В этой задаче мы рассмотрим распространение плоских электромагнитных волн в различных средах и объясним с его помощью поведение радиоволн в ионосфере. Плоские волны, которые мы будем рассматривать, имеют вид:\[\begin{array}{l}E(y,t)=E_0\sin(ky-\omega t)\\B(y,t)=B_0\sin(ky-\omega t)\end{array}\]где электрическое поле направлено вдоль оси $z$, магнитное — вдоль оси $x$, $k=\cfrac{2\pi}\lambda$ и $\omega=\cfrac{2\pi}T$ — волновое число и угловая частота волны соответственно, а $\lambda$ и $T$ — длина волны и период колебаний. В ходе решения вам могут понадобиться численные значения следующих величин: $\it1)$ диэлектрическая проницаемость вакуума $\varepsilon_0=8.854\cdot10^{-12}\ \cfracФм$; $\it2)$ магнитная проницаемость вакуума $\mu_0=1.257\cdot10^{-6}\ \cfrac{Гн}м$; $\it3)$ элементарный заряд $e=1.602\cdot10^{-19}\ Кл$; $\it4)$ масса электрона $m=9.109\cdot10^{-31}\ кг$.
Часть A. Основы Начнём с рассмотрения контура $\rm C_1$, показанного на рисунке $1$ и воспользуемся законом электромагнитной индукции.
Рассматривая контур $\rm C_1$ при условии малости $\Delta y$, найди соотношение между $B_0$ и $E_0$. Чтобы получить ещё одно уравнение, воспользуемся так называемым законом Ампера—Максвелла, согласно которому циркуляция магнитного поля $\vec B$ по контуру $\rm C$, ограничивающему площадь $S$, равна:\[\frac1{\mu_0}\oint_\mathrm C\left(\vec B\cdot\mathrm d\vec l\right)=I+\varepsilon_0S\frac{\mathrm dE_\mathrm n}{\mathrm dt},\tag1\]где $E_\mathrm n$ — составляющая электрического поля, перпендикулярная контуру. Убедимся в корректности этого закона, рассмотрев следующий пример. Как показано на рисунке $2(a)$, при наличии постоянного тока закон Ампера—Максвелла выполняется для любой поверхности (рис. $2(b)$). Пусть теперь этот ток подпитывает плоский конденсатор (рис. $2(c)$).
Убедитесь, что правая часть уравнения $(1)$ имеет один и тот же вид для поверхностей $\rm S_0$, $\rm S_1$ и $\rm S_2$ (рис. $2(d)$).
Рассматривая контур $\rm C_4$ (рис. $3$) при условии малости $\Delta y$, найди соотношение между $B_0$ и $E_0$.
Часть B. Колебания плазмы В предыдущей части мы рассматривали электромагнитные волны в вакууме, теперь же будем рассматривать волны в среде, заполненной тяжёлыми ионами и лёгкими электронами с концентрацией $n$. Поскольку под действием электромагнитного поля электроны движутся и создают ток, уравнения поля меняются. Движением ионов в силу их большой массы пренебрежём, а амплитуду колебаний поля будем считать малой. Заряд электрона равен $-e$. Взаимодействием электронов друг с другом также пренебрежём в силу общей электронейтральности среды.
Найдите соотношение между $\omega$ и $k$. Выразите скорость электромагнитной волны в вакууме через $\varepsilon_0$ и $\mu_0$ и вычислите её.
Запишите уравнение движения электрона в проекции на ось $z$ и найдите скорость электронов $v_z$ в предположении, что средний ток в системе равен нулю.
Найдите ток $I$ через поверхность, ограниченную контуром $\rm C_4$.
Запишите соотношение между $B_0$ и $E_0$. Ответ выразите через $k$, $\omega$, $\varepsilon_0$, $\mu_0$, $n$, $m$ и $e$. Величину $\sqrt{\cfrac{ne^2}{\varepsilon_0m}}$, имеющую размерность частоты, обычно называют $\itплазменной$ $\itчастотой$ и обозначают $\omega_\mathrm p$.
Получите соотношение между $\omega$ и $k$. Выразите ответ через $\varepsilon_0$, $\mu_0$ и $\omega_\mathrm p$.
Выразите показатель преломления плазмы через $\omega$ и $\omega_\mathrm p$. Верхняя часть атмосферы (на высоте от $100$ до $300\ км$) называется ионосферой и заполнена электронейтральной плазмой. Именно благодаря наличию ионосферы радиоволны, испущенные на поверхности земли, могут перемещаться на большие расстояния. Рассмотрим этот вопрос подробнее.
Найдите плазменную частоту $\omega_\mathrm p$ в ионосфере, где концентрация электронов составляет $n=10^{12}\ м^{-3}$.
Как будут вести себя радиоволны, достигая ионосферы?
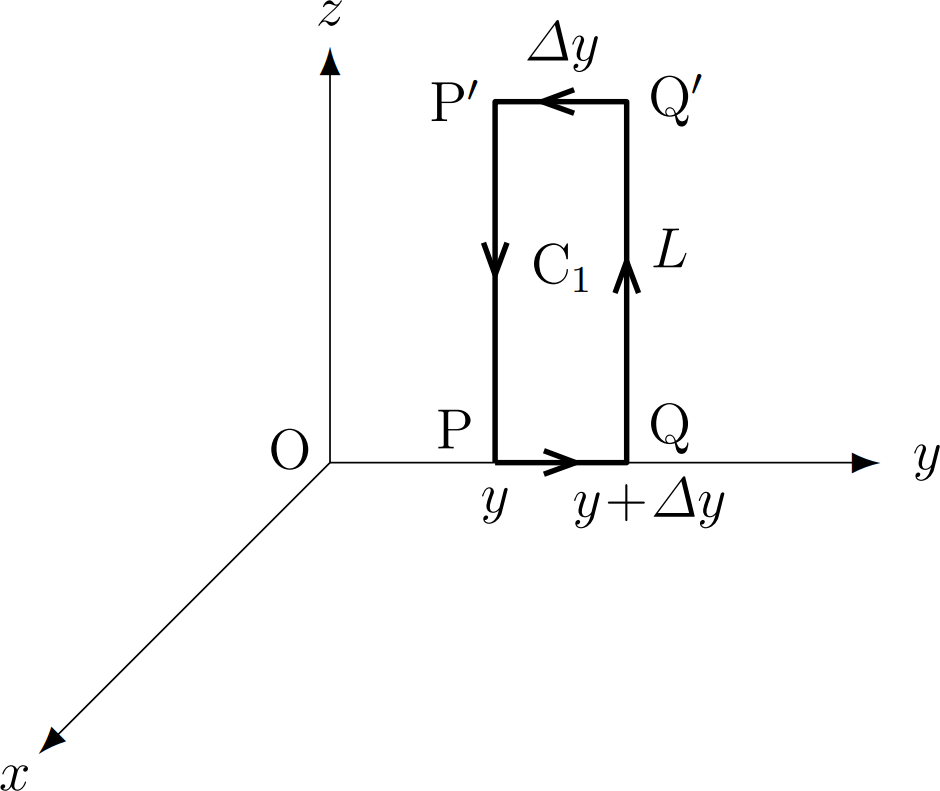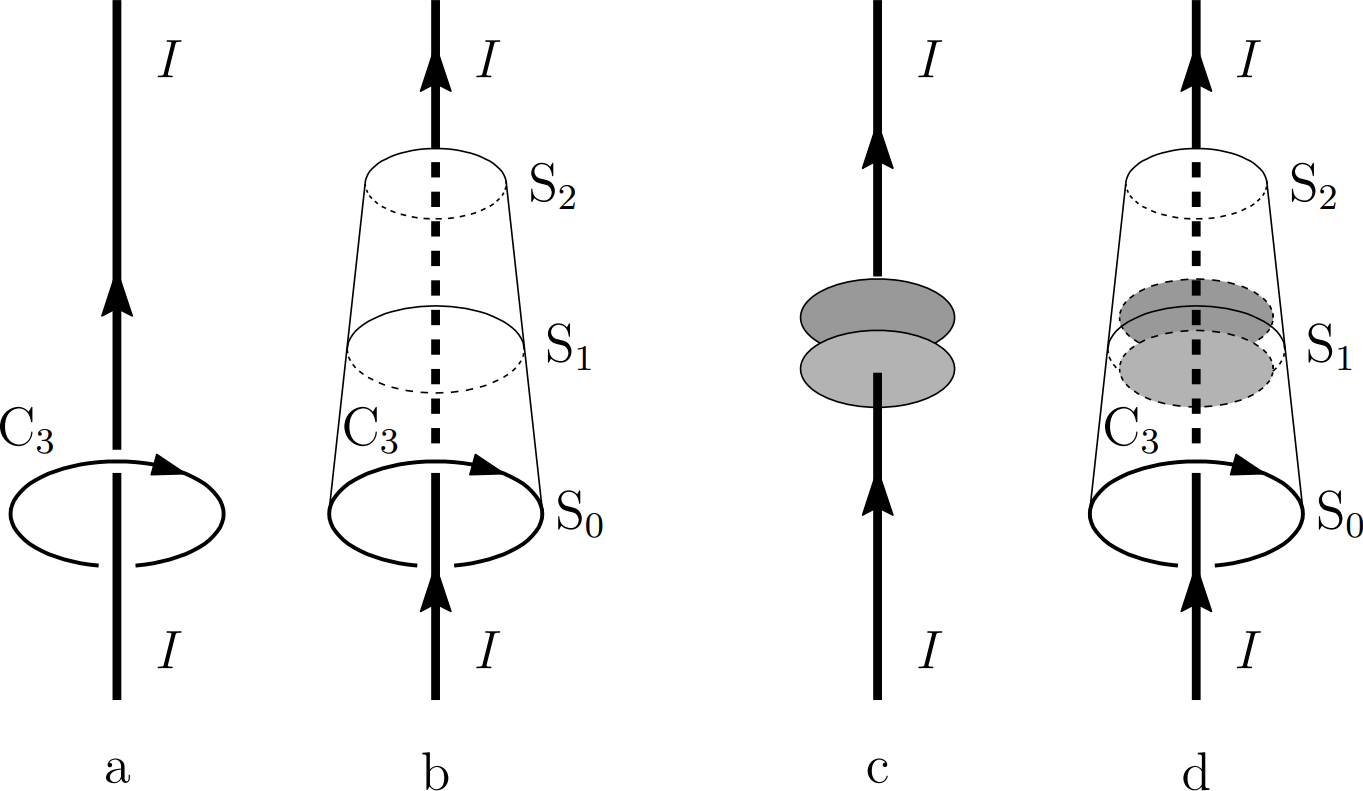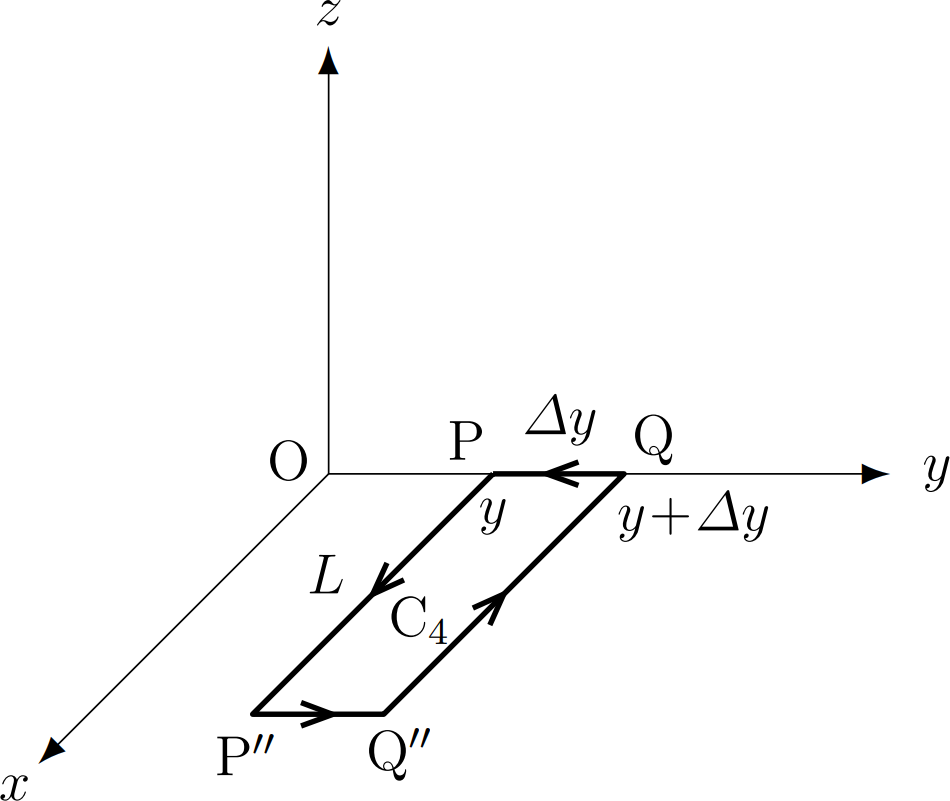
Рассматривая контур $\rm C_1$ при условии малости $\Delta y$, найди соотношение между $B_0$ и $E_0$.
Ответ: \[\omega B_0=kE_0\]

Убедитесь, что правая часть уравнения $(1)$ имеет один и тот же вид для поверхностей $\rm S_0$, $\rm S_1$ и $\rm S_2$ (рис. $2(d)$).

Рассматривая контур $\rm C_4$ (рис. $3$) при условии малости $\Delta y$, найди соотношение между $B_0$ и $E_0$.
Ответ: \[kB_0=\varepsilon_0\mu_0\omega E_0\]

Найдите соотношение между $\omega$ и $k$. Выразите скорость электромагнитной волны в вакууме через $\varepsilon_0$ и $\mu_0$ и вычислите её.
Ответ: \[\frac\lambda T=\frac\omega k=\frac1{\sqrt{\varepsilon_0\mu_0}}=2.998\cdot10^8\ \fracмс\]

Запишите уравнение движения электрона в проекции на ось $z$ и найдите скорость электронов $v_z$ в предположении, что средний ток в системе равен нулю.
Ответ: \[m\frac{\mathrm dv_z}{\mathrm dt}=-eE_0\sin(ky-\omega t)\\v_z=-\frac{eE_0}{m\omega}\cos(ky-\omega t)\]

Найдите ток $I$ через поверхность, ограниченную контуром $\rm C_4$.
Ответ: \[I=L\Delta y\frac{ne^2}{m\omega}E_0\cos(ky-\omega t)\]

Запишите соотношение между $B_0$ и $E_0$. Ответ выразите через $k$, $\omega$, $\varepsilon_0$, $\mu_0$, $n$, $m$ и $e$.
Ответ: \[kB_0=\varepsilon_0\mu_0\omega\left(1-\frac{ne^2}{\varepsilon_0m}\frac1{\omega^2}\right)E_0\]

Получите соотношение между $\omega$ и $k$. Выразите ответ через $\varepsilon_0$, $\mu_0$ и $\omega_\mathrm p$.
Ответ: \[\omega^2=\frac1{\varepsilon_0\mu_0}k^2+\omega_\mathrm p^2\]

Выразите показатель преломления плазмы через $\omega$ и $\omega_\mathrm p$.
Ответ: \[\frac c{v_\mathrm{ph}}=\sqrt{1-\frac{\omega_\mathrm p^2}{\omega^2}}\]

Найдите плазменную частоту $\omega_\mathrm p$ в ионосфере, где концентрация электронов составляет $n=10^{12}\ м^{-3}$.
Ответ: \[\omega_\mathrm p=5.64\cdot10^7\ \frac{рад}с\]

Как будут вести себя радиоволны, достигая ионосферы?
Темы:
T, Преломление, Электромагнетизм, Частота колебаний, Колебания, Плазма, Электромагнитная индукция, Электромагнитные волны, Ток смещения